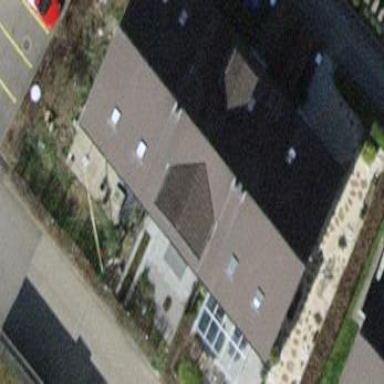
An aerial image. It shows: Terrace building.